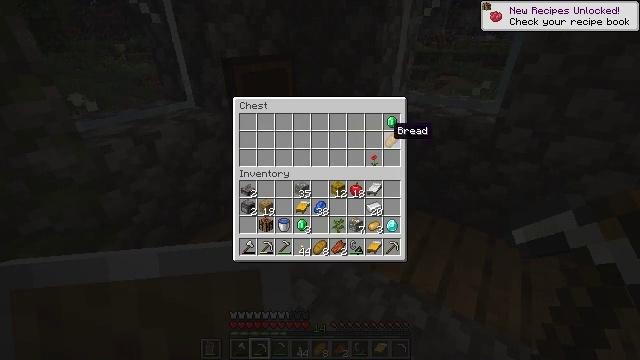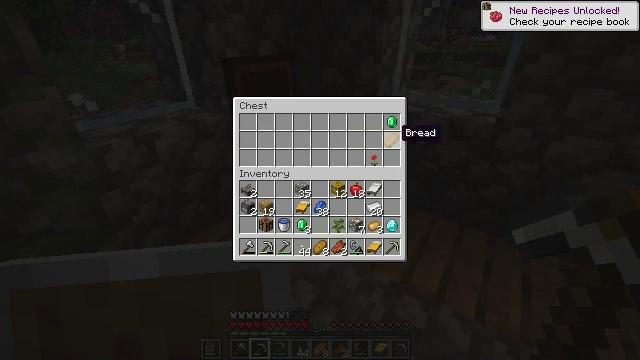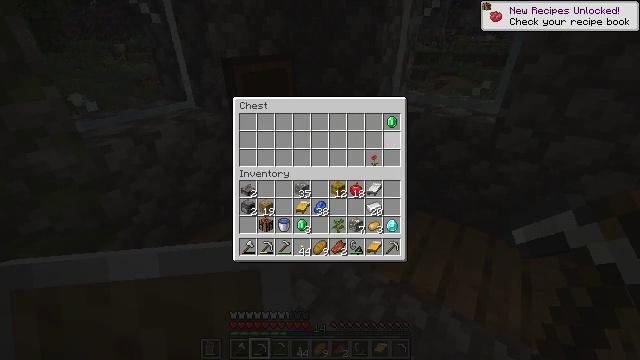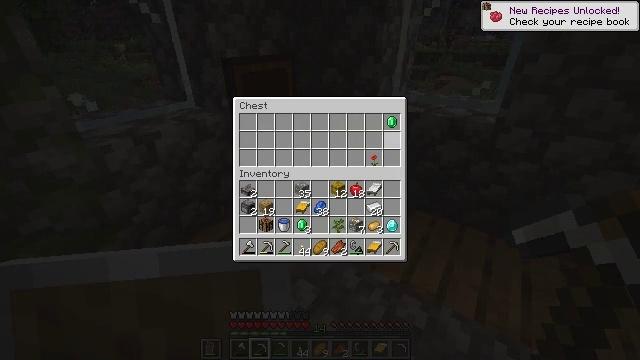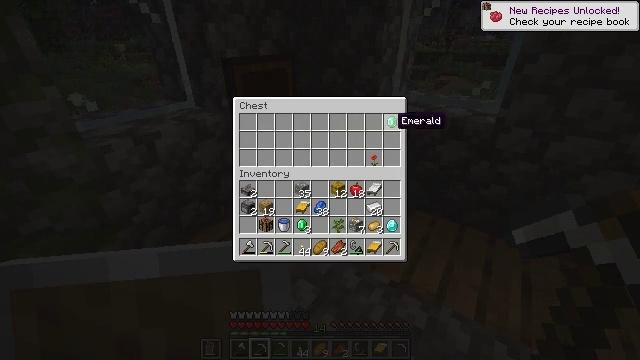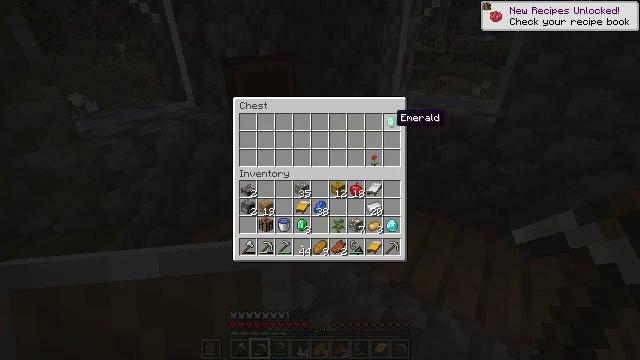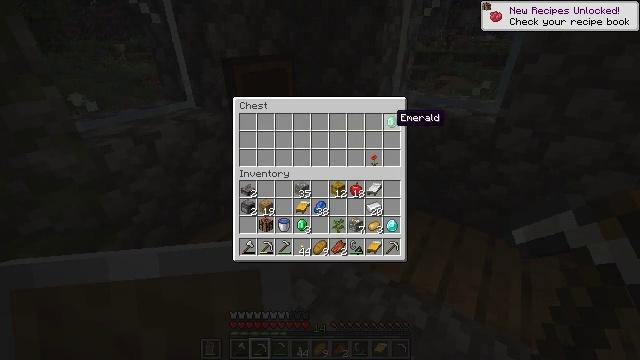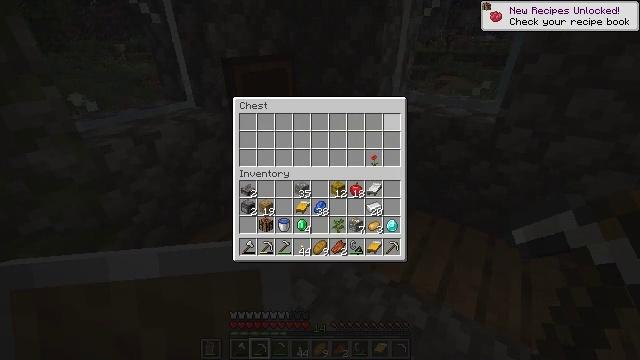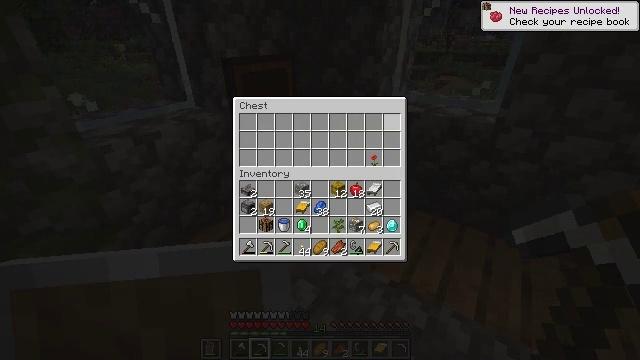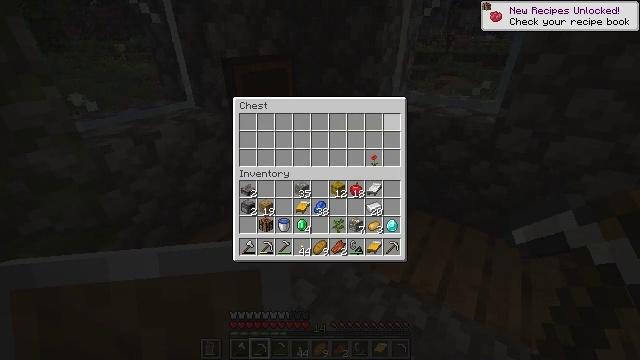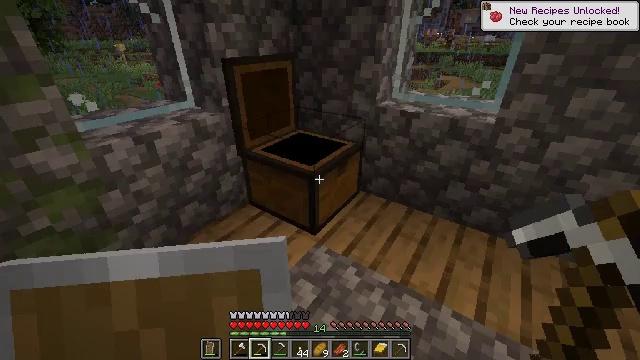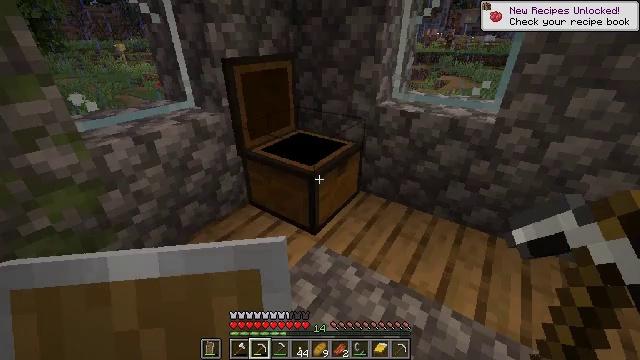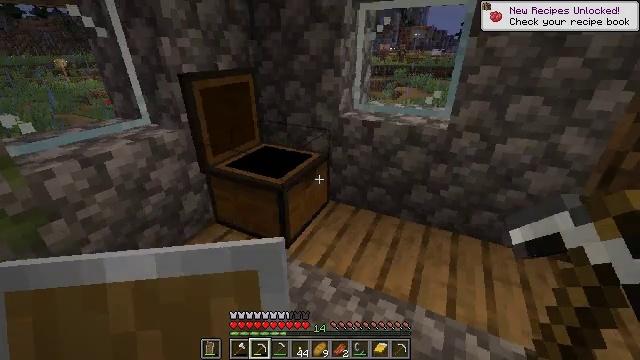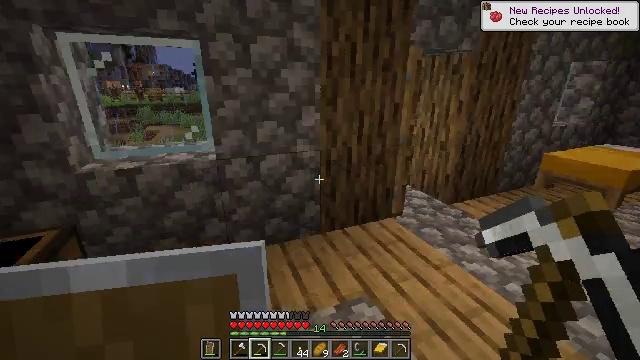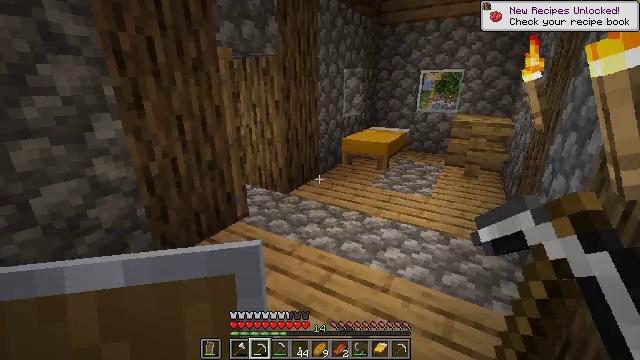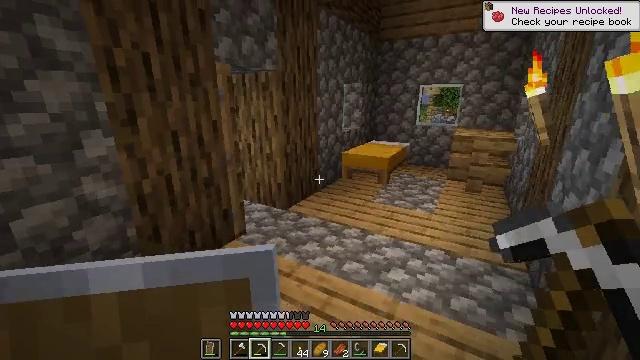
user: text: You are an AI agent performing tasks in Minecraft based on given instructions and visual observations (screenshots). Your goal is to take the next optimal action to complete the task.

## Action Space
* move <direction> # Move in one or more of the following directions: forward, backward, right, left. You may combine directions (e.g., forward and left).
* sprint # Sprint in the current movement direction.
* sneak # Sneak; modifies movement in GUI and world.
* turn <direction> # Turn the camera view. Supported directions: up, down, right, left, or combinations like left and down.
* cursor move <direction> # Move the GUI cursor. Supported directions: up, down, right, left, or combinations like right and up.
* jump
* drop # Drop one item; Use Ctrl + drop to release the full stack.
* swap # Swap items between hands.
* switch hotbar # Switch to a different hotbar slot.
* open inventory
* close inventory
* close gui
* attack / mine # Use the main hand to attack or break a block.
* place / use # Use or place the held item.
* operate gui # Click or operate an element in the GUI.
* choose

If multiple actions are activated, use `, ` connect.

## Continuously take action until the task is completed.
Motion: motion action
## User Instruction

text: Mine the yellow bed to pick it up.
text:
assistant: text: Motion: sneak, cursor move right
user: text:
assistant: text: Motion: sneak, operate gui
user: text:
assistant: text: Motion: sneak, operate gui
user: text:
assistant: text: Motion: sneak, cursor move up, operate gui
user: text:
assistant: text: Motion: sneak
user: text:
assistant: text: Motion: sneak
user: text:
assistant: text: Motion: sneak, operate gui
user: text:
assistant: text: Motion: sneak, operate gui
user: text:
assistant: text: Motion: sneak, cursor move up
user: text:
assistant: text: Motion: sneak
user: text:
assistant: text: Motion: close gui
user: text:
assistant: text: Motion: turn right and up, open inventory
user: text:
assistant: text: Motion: turn right and up
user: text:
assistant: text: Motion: move forward, turn right
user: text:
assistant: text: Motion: move forward, turn up
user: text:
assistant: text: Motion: move forward
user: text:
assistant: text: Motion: move forward, sprint, turn right
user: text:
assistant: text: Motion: move forward, sprint, turn right
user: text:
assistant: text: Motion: move forward, sprint, turn right
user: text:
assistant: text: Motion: move forward, sprint, turn left and up
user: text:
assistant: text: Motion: move forward, sprint, turn left
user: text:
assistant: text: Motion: move forward, sprint, turn left
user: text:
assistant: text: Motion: move forward, sprint, turn down
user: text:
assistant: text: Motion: move forward, sprint, turn down, attack / mine
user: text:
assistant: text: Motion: move forward, turn down, attack / mine
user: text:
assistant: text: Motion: move forward, turn down, attack / mine
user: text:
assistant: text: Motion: turn down, attack / mine
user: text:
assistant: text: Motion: attack / mine
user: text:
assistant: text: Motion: attack / mine
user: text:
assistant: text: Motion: attack / mine